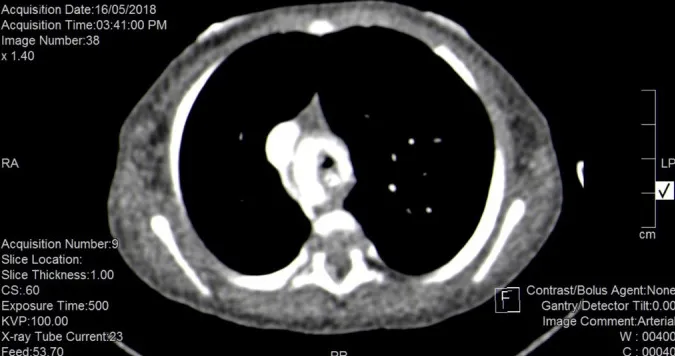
Axial computed tomography angiogram demonstrating an
incomplete aortic sling noted as encasing both the trachea and
oesophagus, with an impression of a fibrotic band or incomplete arterial
communication in the quadrant between three o'clock and six o'clock.
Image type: radiology (ct)